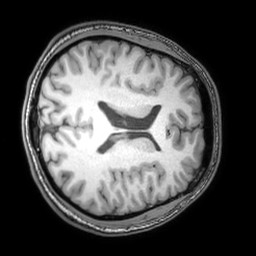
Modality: T1w
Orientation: axial
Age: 38
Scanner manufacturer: philips
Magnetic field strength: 3 T
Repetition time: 0.007 s
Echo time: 0.003501 s